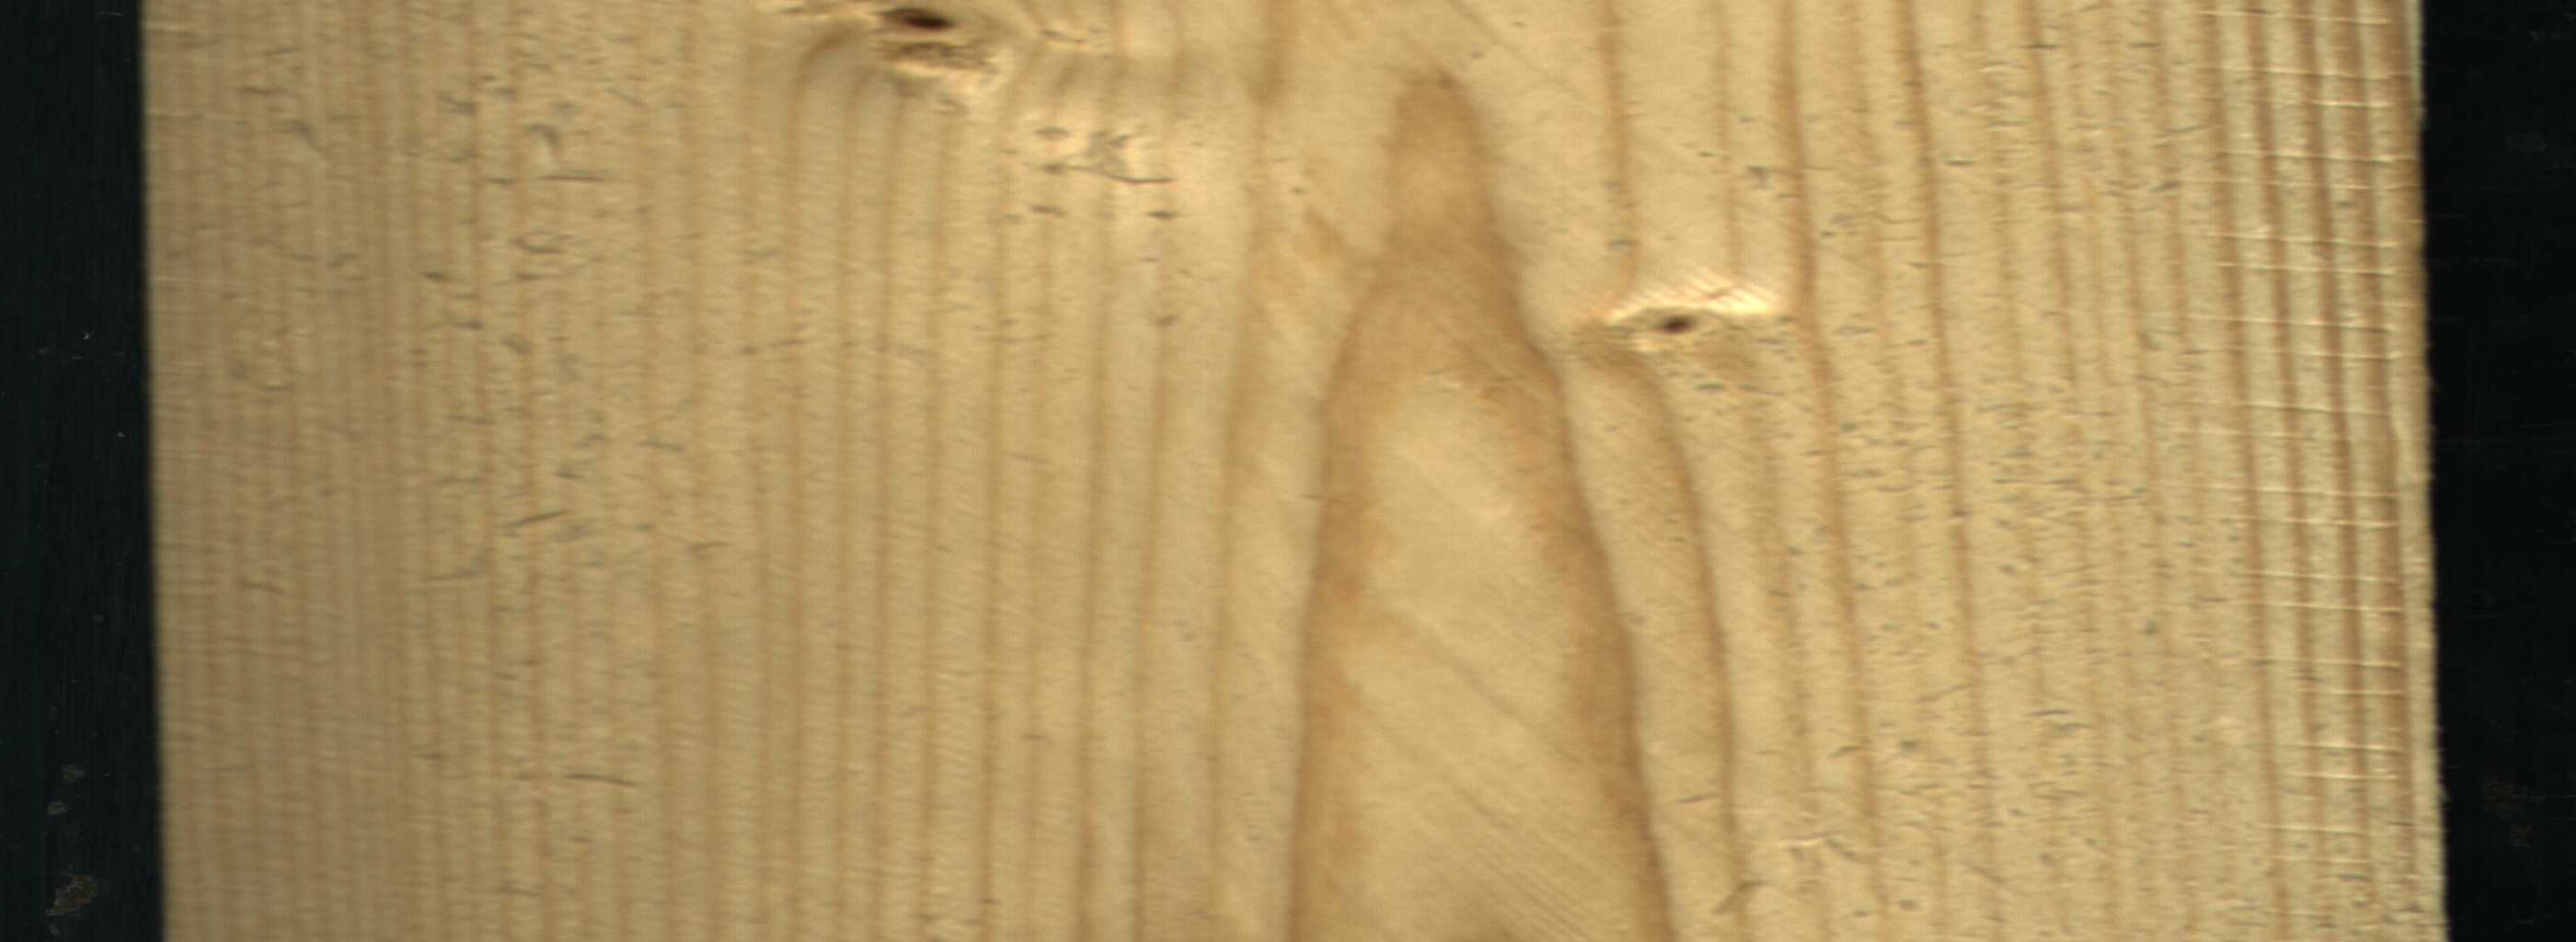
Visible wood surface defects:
Live_Knot
Live_Knot